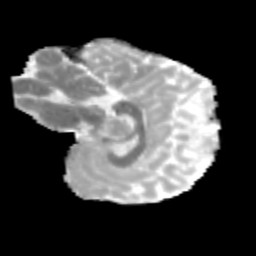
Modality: MD
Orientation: sagittal
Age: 12
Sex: male
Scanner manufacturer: siemens
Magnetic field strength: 3 T
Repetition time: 3.8 s
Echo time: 0.07 s